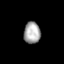
Tissue: lung
Cell type: Endothelial cells
Senescence score: 0.6002
Nuclear area (px): 350
Mean DAPI intensity: 168.557